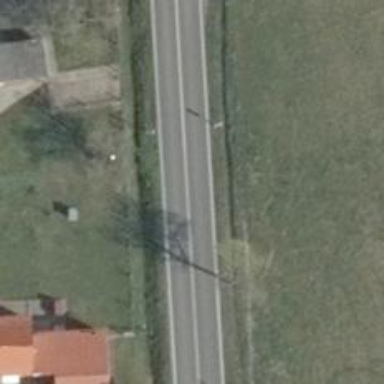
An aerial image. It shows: Secondary road with asphalt surface.